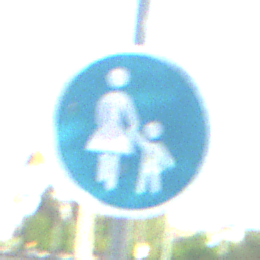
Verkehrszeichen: Gehweg
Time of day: MorningAfternoon
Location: Outdoor (Suburban)
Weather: PartlyCloudy
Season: NotSpecified
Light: Natural